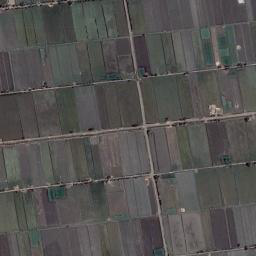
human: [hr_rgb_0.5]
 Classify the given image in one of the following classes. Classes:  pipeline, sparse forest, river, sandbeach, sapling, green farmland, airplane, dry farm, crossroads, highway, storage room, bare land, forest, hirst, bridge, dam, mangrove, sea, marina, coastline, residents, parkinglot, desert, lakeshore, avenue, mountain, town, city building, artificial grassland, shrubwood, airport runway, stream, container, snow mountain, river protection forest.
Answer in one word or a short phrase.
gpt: green farmland